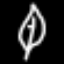
Label: leaf